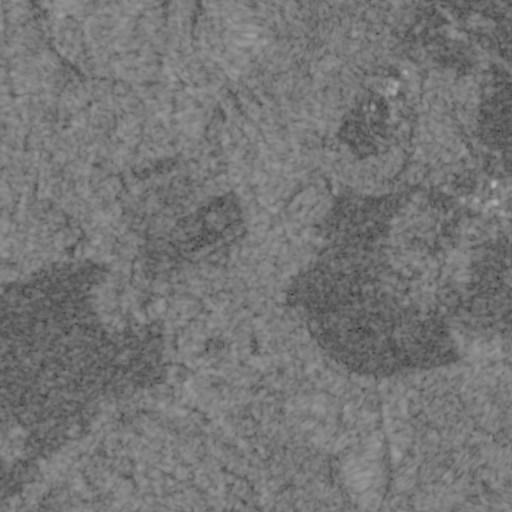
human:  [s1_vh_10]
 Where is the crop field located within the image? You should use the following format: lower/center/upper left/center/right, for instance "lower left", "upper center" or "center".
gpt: The crop field is located in the center right of the image.
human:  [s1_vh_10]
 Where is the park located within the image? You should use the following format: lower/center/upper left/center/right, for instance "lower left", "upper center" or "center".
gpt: The park is located in the center right of the image.
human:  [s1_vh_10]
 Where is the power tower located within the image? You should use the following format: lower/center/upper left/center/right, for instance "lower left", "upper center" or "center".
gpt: The power tower is located in the right of the image.
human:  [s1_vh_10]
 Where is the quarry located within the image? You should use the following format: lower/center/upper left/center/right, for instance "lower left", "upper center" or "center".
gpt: The quarry is located in the upper right of the image.
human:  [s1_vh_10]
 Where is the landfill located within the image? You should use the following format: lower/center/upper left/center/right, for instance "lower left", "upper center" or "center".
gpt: There is no landfill in the image.

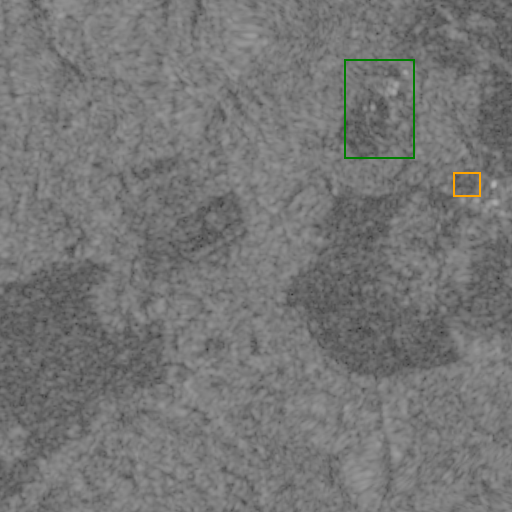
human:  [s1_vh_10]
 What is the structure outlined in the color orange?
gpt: The structure outlined in orange is a crop field.
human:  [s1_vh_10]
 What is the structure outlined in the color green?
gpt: The structure outlined in green is a quarry.
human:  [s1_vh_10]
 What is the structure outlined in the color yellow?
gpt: There is no yellow outline.